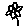
Label: flower